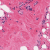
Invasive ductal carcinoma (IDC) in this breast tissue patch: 0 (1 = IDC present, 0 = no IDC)